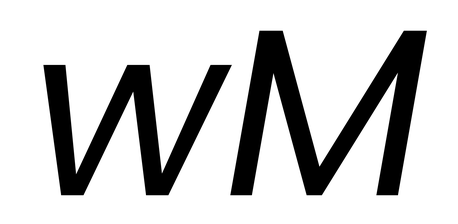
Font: Poppins-Italic